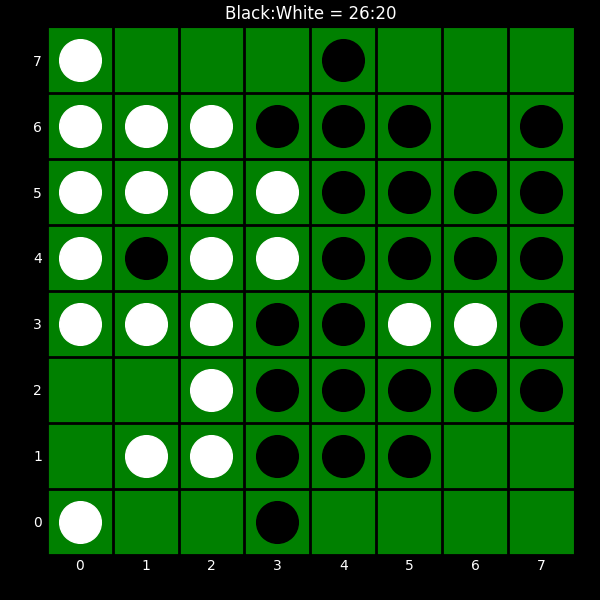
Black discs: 26
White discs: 20